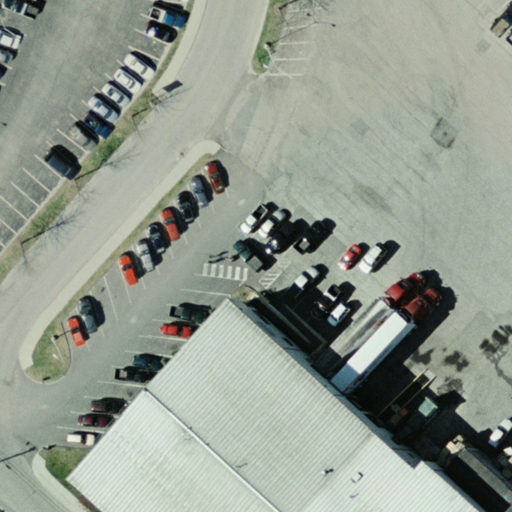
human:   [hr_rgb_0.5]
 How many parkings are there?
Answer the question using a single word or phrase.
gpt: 1

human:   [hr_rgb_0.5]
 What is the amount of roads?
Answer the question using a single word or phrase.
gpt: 4

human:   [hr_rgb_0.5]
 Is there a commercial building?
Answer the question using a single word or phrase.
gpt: no

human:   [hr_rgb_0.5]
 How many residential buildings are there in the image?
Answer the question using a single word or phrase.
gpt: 1

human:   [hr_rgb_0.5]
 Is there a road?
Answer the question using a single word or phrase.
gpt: yes

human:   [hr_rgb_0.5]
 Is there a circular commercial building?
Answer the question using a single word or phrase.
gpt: no

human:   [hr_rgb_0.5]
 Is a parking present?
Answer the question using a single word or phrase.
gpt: yes

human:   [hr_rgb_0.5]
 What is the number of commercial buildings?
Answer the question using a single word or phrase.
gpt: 0

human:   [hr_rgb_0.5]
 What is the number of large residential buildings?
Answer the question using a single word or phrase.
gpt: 1

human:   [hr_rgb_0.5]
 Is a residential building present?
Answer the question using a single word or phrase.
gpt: yes

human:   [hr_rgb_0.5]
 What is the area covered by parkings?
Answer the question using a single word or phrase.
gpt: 2704m2

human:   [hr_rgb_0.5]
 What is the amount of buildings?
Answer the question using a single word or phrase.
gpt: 1

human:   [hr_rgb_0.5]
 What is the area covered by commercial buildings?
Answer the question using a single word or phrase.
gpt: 0m2

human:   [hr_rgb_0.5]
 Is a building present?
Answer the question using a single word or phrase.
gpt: yes

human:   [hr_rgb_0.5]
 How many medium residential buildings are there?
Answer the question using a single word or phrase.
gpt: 0

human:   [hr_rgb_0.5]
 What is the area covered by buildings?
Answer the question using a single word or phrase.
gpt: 2179m2

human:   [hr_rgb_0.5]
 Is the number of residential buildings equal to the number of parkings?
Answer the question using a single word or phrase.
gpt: yes

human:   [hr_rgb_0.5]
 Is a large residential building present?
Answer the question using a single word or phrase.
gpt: yes

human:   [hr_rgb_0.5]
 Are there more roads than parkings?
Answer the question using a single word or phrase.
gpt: yes

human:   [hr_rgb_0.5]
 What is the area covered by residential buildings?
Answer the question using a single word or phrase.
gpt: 2179m2

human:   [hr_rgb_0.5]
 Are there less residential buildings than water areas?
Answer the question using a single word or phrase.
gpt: no

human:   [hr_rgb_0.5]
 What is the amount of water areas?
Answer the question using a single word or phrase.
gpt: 0

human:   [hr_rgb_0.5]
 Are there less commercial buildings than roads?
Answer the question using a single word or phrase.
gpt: yes

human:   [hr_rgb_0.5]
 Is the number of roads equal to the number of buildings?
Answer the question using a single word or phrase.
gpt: no

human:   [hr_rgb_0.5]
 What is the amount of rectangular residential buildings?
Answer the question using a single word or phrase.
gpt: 0

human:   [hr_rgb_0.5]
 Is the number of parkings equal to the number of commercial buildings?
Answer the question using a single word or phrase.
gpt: no

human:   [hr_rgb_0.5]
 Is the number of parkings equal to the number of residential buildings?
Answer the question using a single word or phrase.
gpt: yes

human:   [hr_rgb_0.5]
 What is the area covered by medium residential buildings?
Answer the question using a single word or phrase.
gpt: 0m2

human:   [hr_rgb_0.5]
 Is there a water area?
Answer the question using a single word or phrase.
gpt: no

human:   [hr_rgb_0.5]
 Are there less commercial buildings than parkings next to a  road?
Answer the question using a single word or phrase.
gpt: yes

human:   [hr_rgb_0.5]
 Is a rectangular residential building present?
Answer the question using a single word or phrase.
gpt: no

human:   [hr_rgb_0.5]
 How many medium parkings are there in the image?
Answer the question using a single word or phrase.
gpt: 0

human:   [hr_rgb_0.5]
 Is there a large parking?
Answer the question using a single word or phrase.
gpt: yes

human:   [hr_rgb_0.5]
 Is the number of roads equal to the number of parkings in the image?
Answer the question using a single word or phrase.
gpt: no

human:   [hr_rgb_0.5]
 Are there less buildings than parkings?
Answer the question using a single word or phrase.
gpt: no

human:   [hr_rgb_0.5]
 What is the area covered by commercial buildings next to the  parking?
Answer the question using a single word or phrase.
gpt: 0m2

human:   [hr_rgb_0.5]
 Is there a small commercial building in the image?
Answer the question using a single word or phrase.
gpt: no

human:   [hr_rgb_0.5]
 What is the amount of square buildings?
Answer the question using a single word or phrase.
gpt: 0

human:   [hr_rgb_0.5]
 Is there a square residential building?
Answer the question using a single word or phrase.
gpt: no

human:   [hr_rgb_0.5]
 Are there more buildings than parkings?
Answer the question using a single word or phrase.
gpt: no

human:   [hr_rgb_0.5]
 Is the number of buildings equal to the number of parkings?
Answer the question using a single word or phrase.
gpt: yes

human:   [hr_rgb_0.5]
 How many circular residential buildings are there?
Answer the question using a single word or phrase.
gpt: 0

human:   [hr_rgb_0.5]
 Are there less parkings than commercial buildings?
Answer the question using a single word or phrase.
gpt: no

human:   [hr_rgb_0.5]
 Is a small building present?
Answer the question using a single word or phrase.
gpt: no

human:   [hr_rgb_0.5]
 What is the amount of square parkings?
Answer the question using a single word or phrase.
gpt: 0

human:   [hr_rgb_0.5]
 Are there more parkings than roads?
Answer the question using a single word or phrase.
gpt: no

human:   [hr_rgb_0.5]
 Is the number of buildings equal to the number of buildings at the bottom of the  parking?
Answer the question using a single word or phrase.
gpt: yes

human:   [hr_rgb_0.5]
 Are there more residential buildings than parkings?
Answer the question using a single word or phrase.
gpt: no

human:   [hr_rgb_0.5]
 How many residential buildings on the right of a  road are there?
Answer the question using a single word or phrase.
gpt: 1

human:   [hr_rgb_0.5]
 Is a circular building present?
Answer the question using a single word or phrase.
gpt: no

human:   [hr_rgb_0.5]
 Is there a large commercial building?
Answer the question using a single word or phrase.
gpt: no

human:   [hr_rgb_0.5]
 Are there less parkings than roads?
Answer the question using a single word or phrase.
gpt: yes

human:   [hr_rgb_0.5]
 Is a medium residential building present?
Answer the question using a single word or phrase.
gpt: no

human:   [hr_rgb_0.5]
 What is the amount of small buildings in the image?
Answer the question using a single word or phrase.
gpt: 0

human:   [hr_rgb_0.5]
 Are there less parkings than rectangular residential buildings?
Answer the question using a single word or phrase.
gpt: no

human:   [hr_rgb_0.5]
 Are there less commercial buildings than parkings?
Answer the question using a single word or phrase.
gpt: yes

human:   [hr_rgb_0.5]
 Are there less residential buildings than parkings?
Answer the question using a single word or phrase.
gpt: no

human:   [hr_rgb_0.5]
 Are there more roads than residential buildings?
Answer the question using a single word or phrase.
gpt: yes

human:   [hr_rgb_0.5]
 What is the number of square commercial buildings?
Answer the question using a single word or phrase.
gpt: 0

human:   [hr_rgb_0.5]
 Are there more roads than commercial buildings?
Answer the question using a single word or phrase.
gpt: yes

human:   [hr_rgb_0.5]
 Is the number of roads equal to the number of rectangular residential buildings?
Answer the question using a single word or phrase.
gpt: no

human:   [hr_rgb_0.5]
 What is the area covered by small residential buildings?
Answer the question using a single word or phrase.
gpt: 0m2

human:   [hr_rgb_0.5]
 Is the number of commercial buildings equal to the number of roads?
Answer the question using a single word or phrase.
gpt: no

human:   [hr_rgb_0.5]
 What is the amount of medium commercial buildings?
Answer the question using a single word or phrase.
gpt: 0